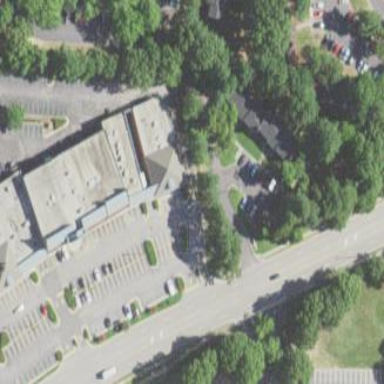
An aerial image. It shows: Retail area.